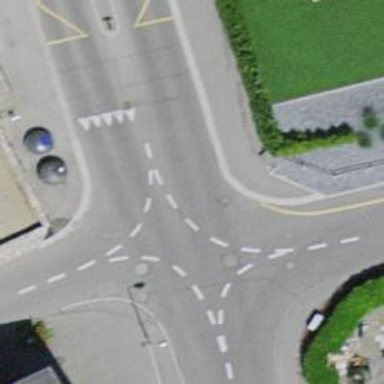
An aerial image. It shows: Table-style traffic calming feature.